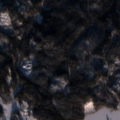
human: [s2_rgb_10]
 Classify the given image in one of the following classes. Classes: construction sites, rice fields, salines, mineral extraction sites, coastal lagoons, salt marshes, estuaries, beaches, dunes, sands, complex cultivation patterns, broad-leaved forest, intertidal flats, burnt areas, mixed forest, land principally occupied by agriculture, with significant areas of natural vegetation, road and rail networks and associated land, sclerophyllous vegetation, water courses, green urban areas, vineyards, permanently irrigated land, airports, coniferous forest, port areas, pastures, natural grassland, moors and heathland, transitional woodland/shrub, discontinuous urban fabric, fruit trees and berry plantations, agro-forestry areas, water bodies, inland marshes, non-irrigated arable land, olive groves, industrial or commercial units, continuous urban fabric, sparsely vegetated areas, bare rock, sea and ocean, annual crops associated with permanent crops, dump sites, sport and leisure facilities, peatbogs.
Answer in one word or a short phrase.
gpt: coniferous forest, mixed forest, transitional woodland/shrub, water bodies